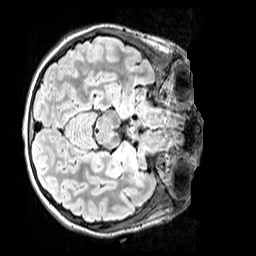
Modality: FLAIR
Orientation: axial
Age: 10
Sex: female
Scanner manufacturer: siemens
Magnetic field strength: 3 T
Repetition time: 5 s
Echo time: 0.388 s